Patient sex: M
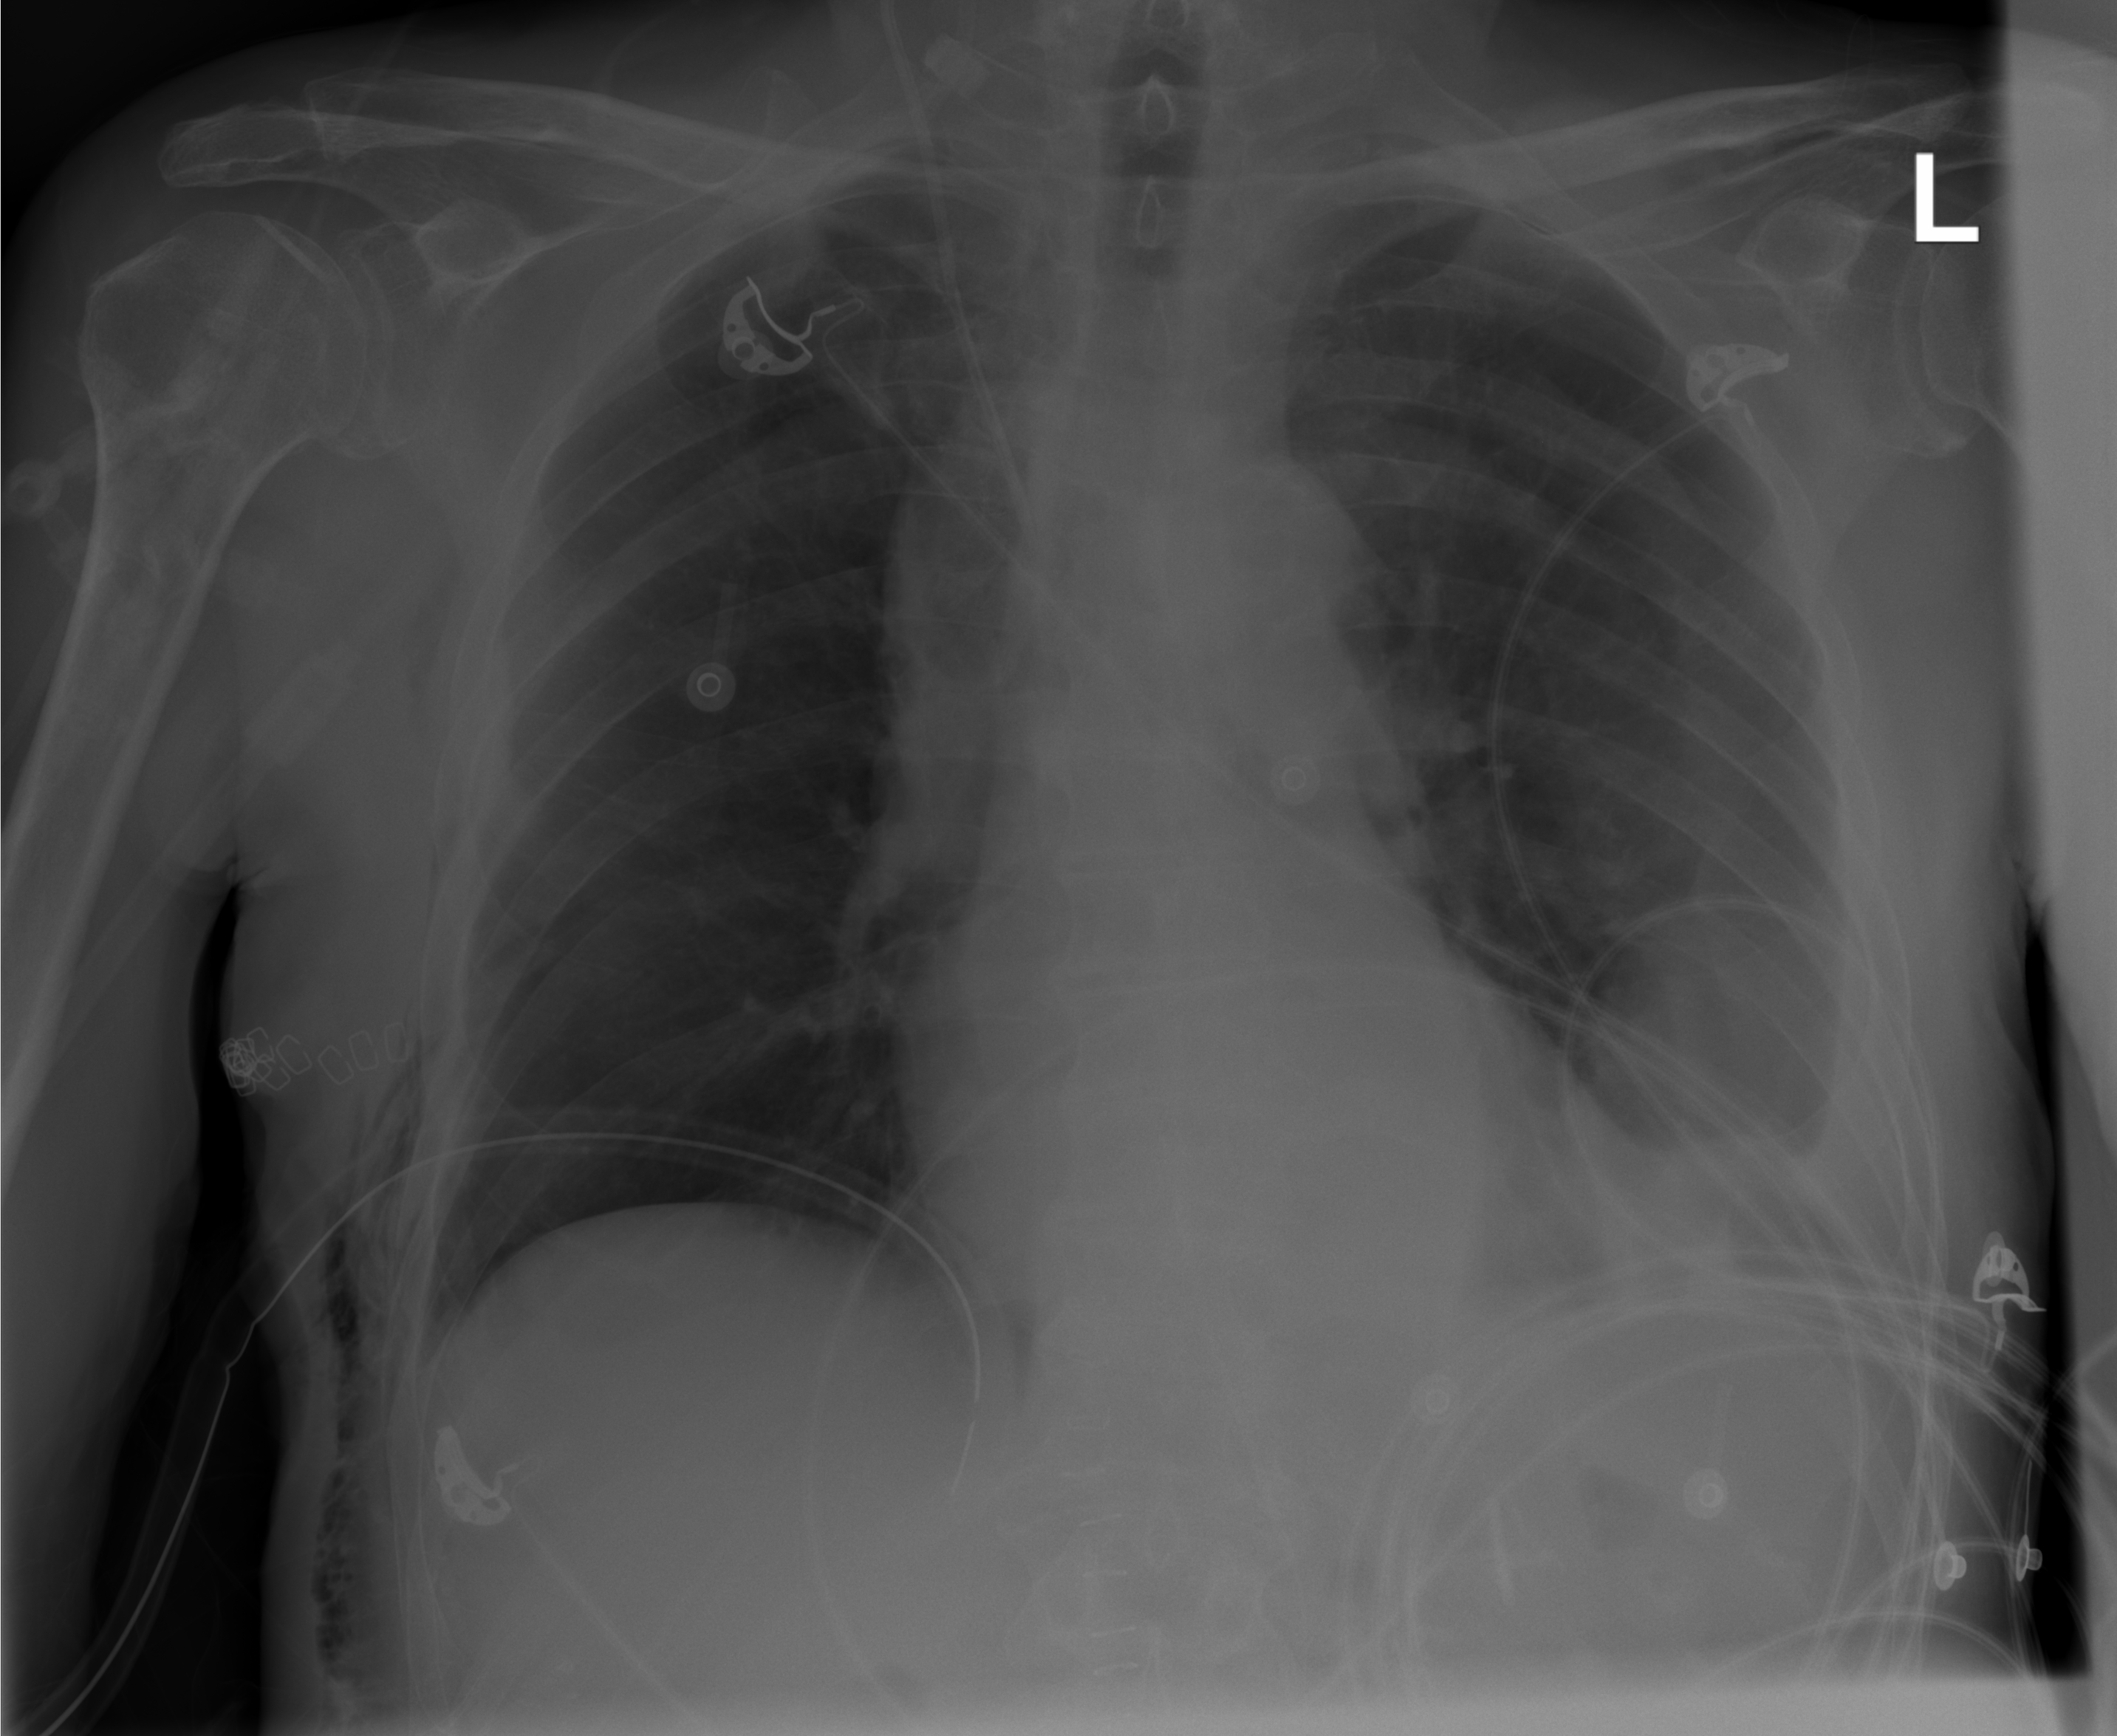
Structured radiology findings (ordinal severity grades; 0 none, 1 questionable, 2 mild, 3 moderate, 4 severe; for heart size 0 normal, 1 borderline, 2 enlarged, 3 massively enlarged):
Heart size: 0
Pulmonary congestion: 0
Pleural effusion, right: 0
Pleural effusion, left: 2
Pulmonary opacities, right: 0
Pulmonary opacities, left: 0
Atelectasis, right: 0
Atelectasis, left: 2